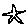
Label: star